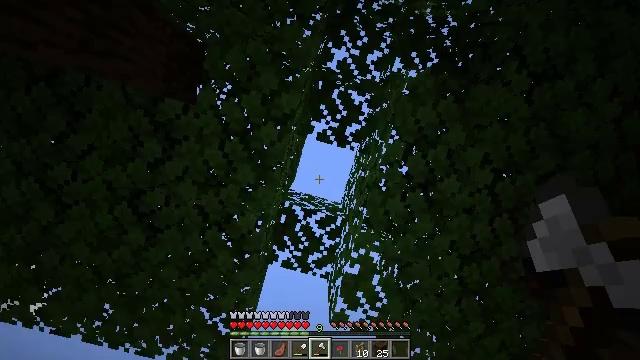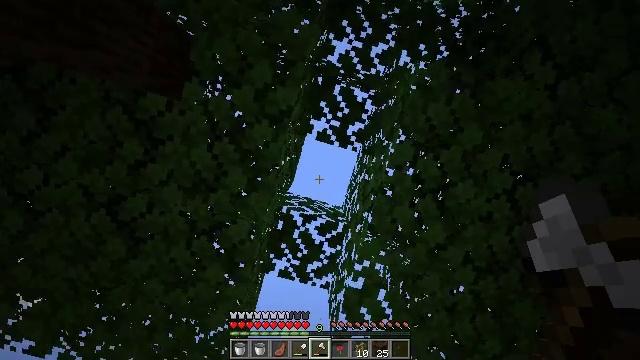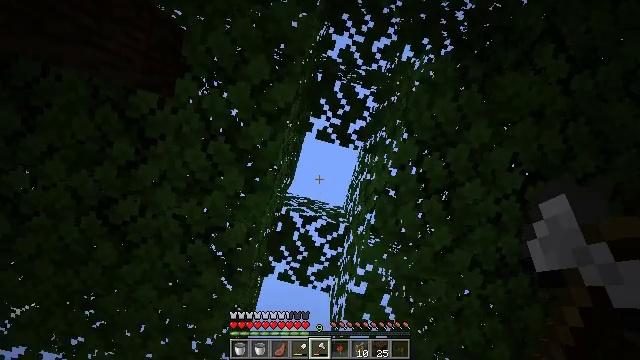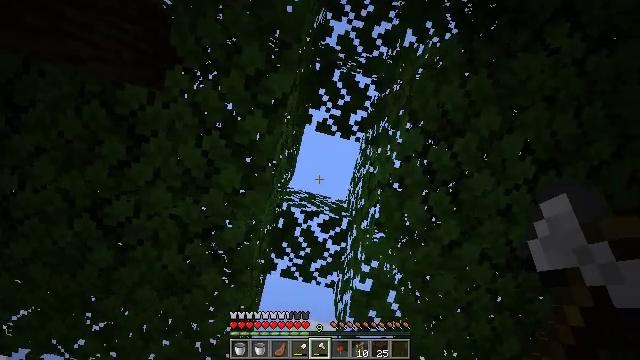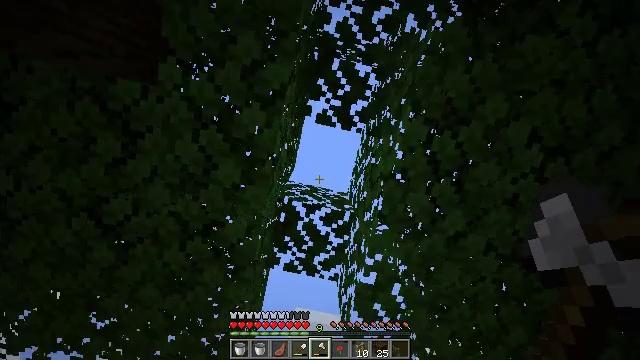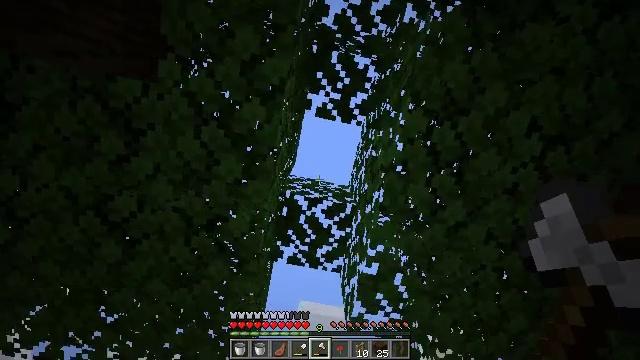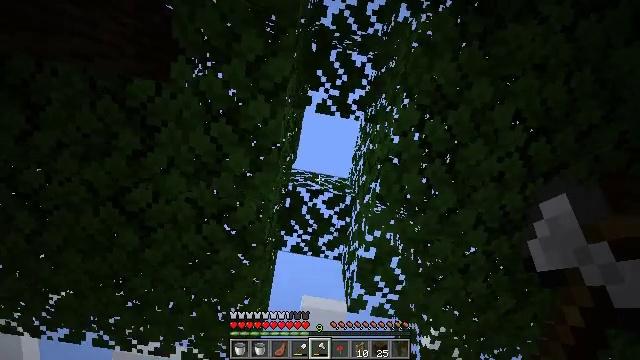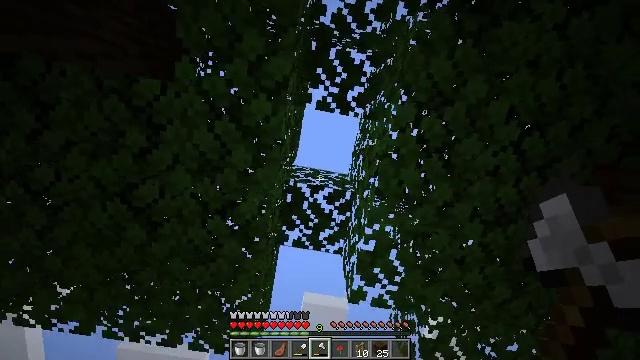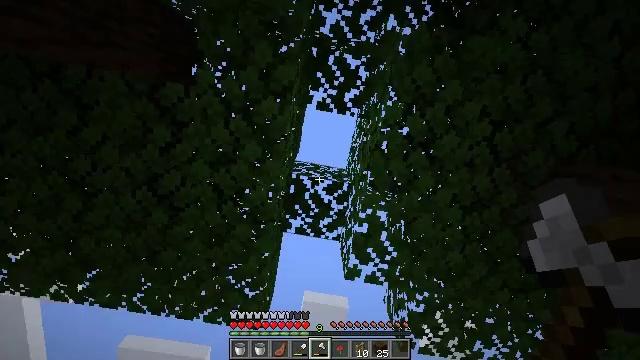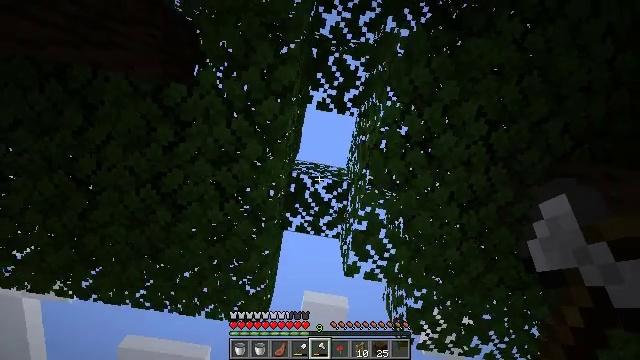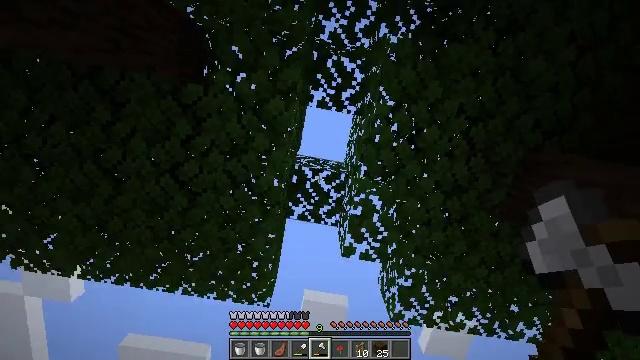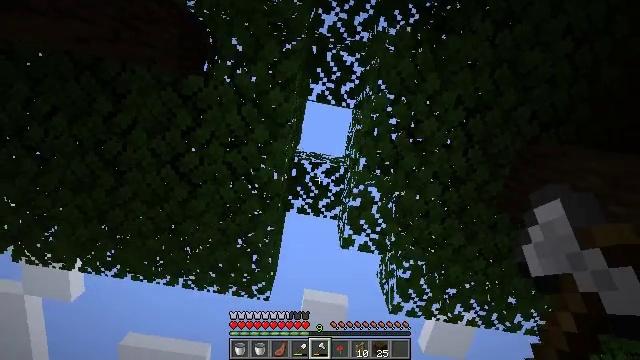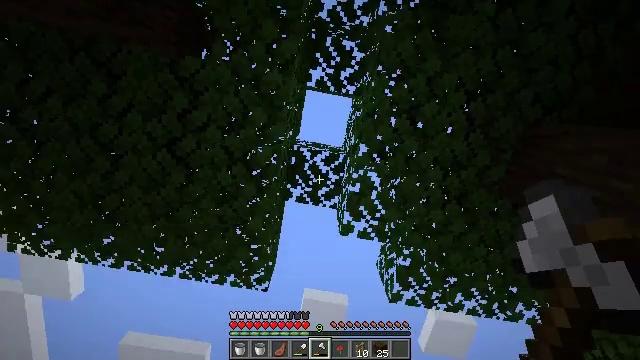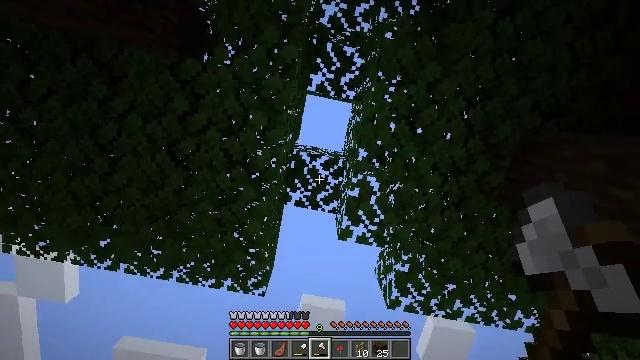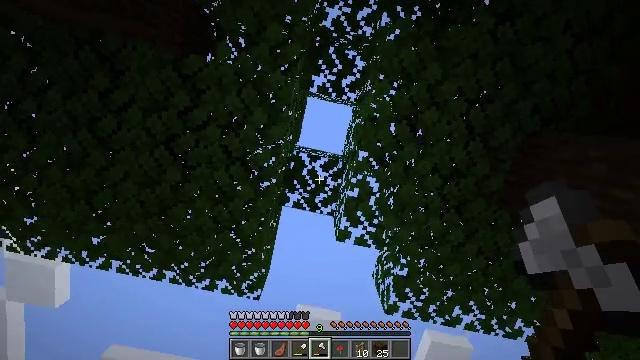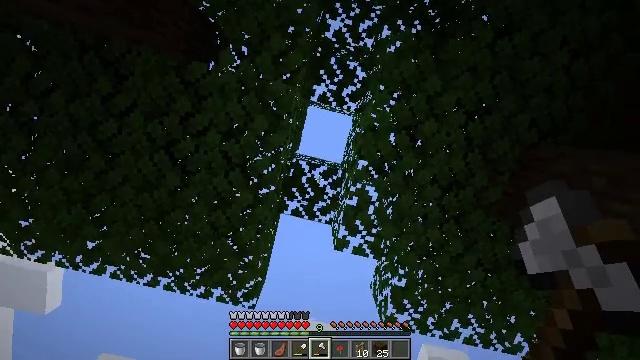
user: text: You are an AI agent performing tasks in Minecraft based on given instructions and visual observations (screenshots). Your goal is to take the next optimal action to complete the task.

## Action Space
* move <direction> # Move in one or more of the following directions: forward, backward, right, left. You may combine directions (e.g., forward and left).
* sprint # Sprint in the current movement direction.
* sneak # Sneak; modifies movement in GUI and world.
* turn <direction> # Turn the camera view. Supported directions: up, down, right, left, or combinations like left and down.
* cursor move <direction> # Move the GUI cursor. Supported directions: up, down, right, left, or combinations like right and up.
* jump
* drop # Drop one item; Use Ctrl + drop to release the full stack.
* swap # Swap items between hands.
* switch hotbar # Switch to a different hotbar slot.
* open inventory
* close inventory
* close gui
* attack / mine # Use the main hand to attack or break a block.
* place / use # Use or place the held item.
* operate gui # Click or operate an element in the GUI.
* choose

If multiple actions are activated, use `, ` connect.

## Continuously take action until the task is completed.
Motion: motion action
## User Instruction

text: Break the dark oak leaves for resources.
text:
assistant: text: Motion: attack / mine, jump
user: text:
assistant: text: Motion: attack / mine, jump
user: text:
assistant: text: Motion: turn left and down, jump
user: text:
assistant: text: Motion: turn left and down, jump
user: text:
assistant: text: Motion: turn left and down
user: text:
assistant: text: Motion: no_op
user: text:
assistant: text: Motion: no_op
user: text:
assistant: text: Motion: no_op
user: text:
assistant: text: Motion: move forward
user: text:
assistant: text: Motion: move forward
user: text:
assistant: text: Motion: move forward
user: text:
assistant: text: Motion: move forward
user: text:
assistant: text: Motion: turn up
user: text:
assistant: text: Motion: turn right and up
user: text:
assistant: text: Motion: turn right and up
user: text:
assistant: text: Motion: no_op
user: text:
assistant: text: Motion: no_op
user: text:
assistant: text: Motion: no_op
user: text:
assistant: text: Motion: no_op
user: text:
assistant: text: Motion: attack / mine, jump
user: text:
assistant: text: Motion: attack / mine, jump
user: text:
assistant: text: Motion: turn left and down, attack / mine, jump
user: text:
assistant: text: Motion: attack / mine, jump
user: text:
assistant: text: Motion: attack / mine, jump
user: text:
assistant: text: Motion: attack / mine, jump
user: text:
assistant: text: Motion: attack / mine, jump
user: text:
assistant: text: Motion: attack / mine, jump
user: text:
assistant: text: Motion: attack / mine, jump
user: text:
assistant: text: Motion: attack / mine, jump
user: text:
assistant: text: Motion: attack / mine, jump